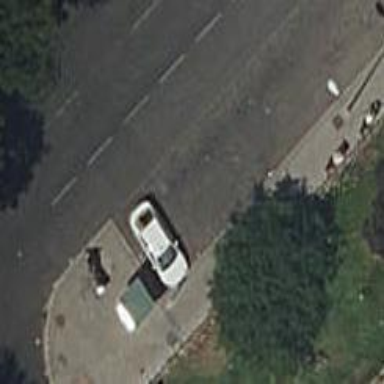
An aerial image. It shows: Taxi stand.